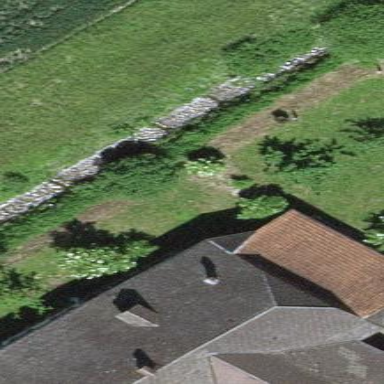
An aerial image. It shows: Farm building.